Question: I'm trying to plot 81 variables into one plot in MATLAB and I need a legend with 81 respective labels. I've managed to separate the legend into several lines such that it would fit the figure better but still, being this large, the legend apears cut off:

is there any way to solve this problem, so that all the legend appears in the figure?
Thank you in advance
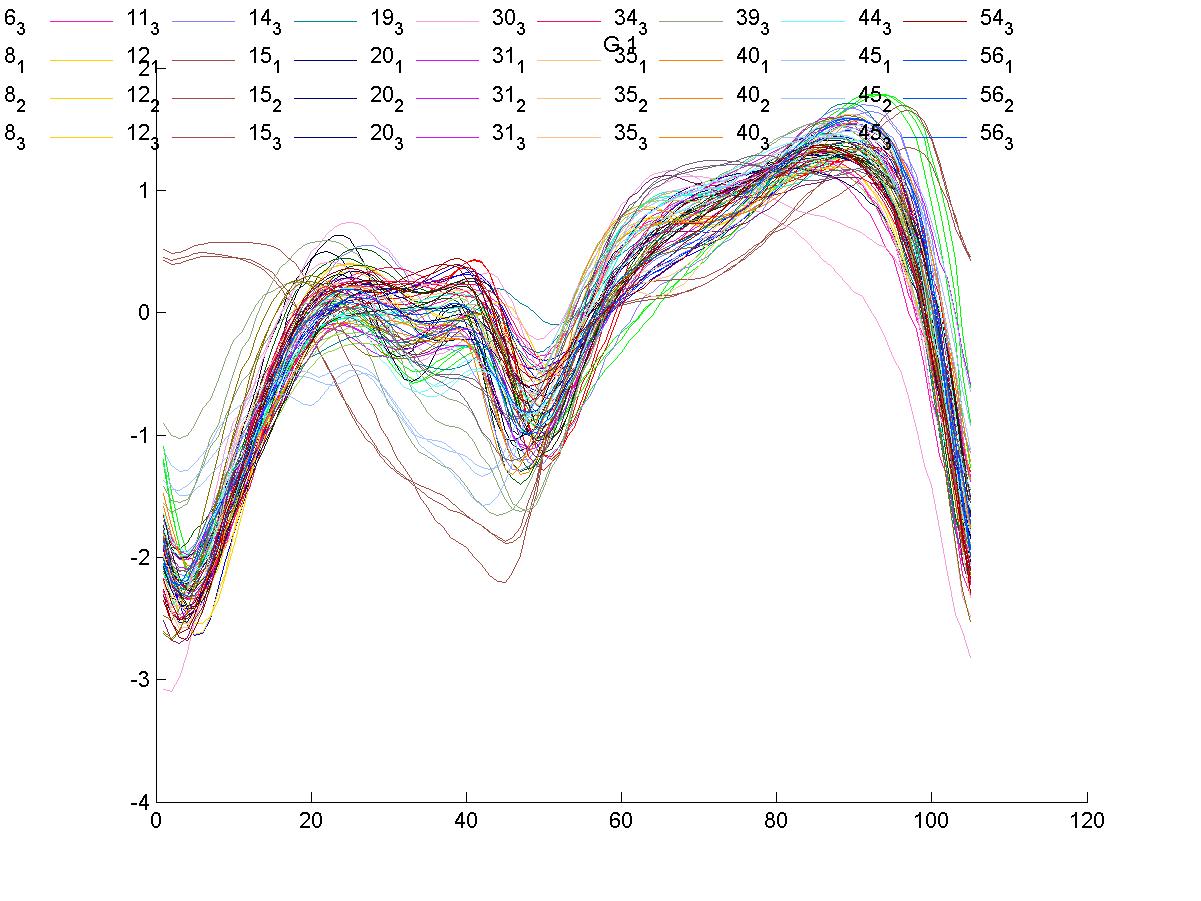
Answer: In my experience, the legend is not manageable once the number of plots becomes so large.
You could try and hack this out by hand by trying to make a compact legend my manually moving the legend lines and text boxes around individually--but I fear this way will ultimately make you unhappy. If you want, you could start playing with the legend pieces by writing something like:
'''
hl = legend(uniqueHandles, myNames);
hlc = get(hl, 'children');
'''
This may not be possible and MATLAB will resist you. Instead, consider that a legend with 81 different colors becomes very hard to manage and you can't really tell the colors apart anyway. Instead of trying to get them all to fit I recommend grouping them into different colors and styles and then only showing 3-7 different sets like this:

This could be further improved by customizing the data tip so that when you click on a line it gives you more detail.
I put together some basic code to show how you might do this. It has some shortcomings. Regardless, in this example I plot everything at once then go back and group the colors together. I then pick out a representative line from each grouping and use it as an example in the legend. You could also plot everything, color it correctly, and then plot a new line in the existing axis with a value nan and use THOSE in the legend.
(edit) I also noted that you have grouped the colors already for some of them, so this should flow naturally from the work you've already done. If nothing else, you could grab the handles from every third entry and then only have 27 items in your legend... but best if you can reduce it further.
The example to create the above image is as follows:
'''
%% Setup the problem:
nd = 81;
nx = 256;
data = zeros(nx,nd);
t = linspace(0, 2*pi, nx);
%% We divide the data into 3 groups and set a color for each. This calculation then notes what group each line belongs to:
myCategory = ceil((1:nd)/27);
myColor = myColors(myCategory)';
myColors = ['r', 'b', 'g'];
myNames = {'1 to 27', '28 to 54', '55 to 81'};
%% Make a simple set of data:
randn('seed', 1982);
dt = 0;
for ind = 1:nd
dt = dt+randn/5;
data(:, ind) = sin(t+dt) + dt*cos(t);
end
%% Plot all at once:
figure(33);
clf;
h = plot(data);
%% find the unique entries and choose one representative line for the legend.
%% We then use the handles of these lines to create the legend:
lastColor = -1;
uniqueHandles = [];
for ind = 1:nd
set(h(ind), 'color', myColor(ind));
if lastColor ~= myColor(ind)
lastColor = myColor(ind);
uniqueHandles(end+1) = h(ind);
end
end
% make the legend:
legend(uniqueHandles, myNames);
'''